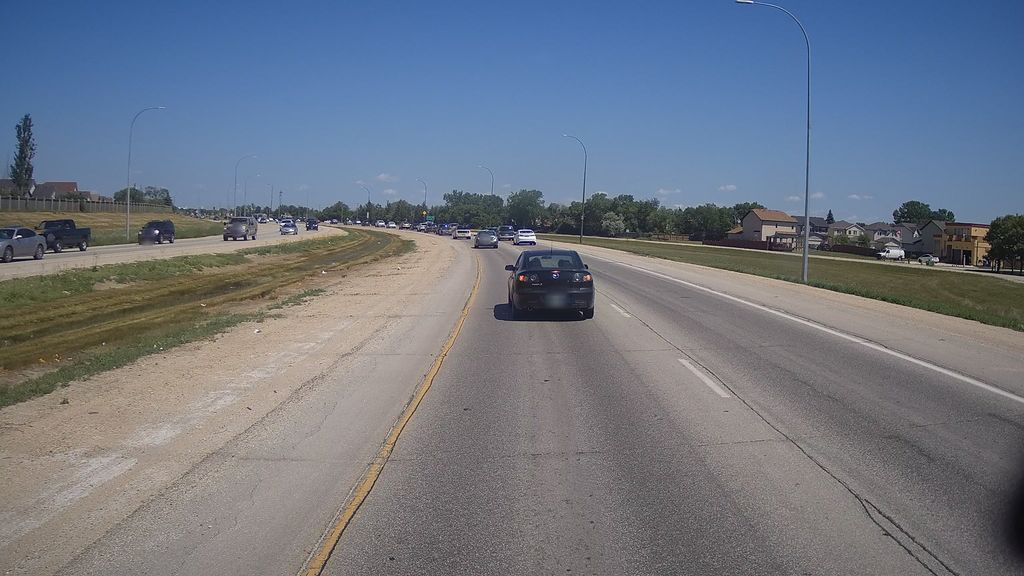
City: winnipeg